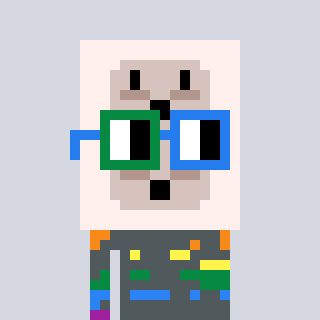
a pixel art character with square green and blue glasses, a outlet-shaped head and a gold-colored body on a cool background